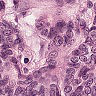
Metastatic tissue present: yes